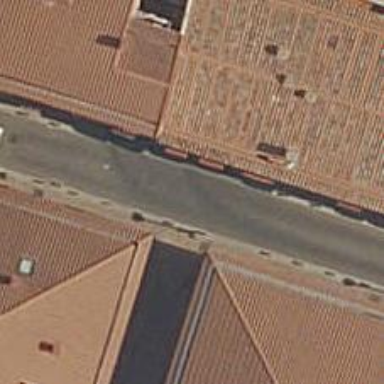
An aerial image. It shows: Living street paved with paving stones.